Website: walmart
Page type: billing-address
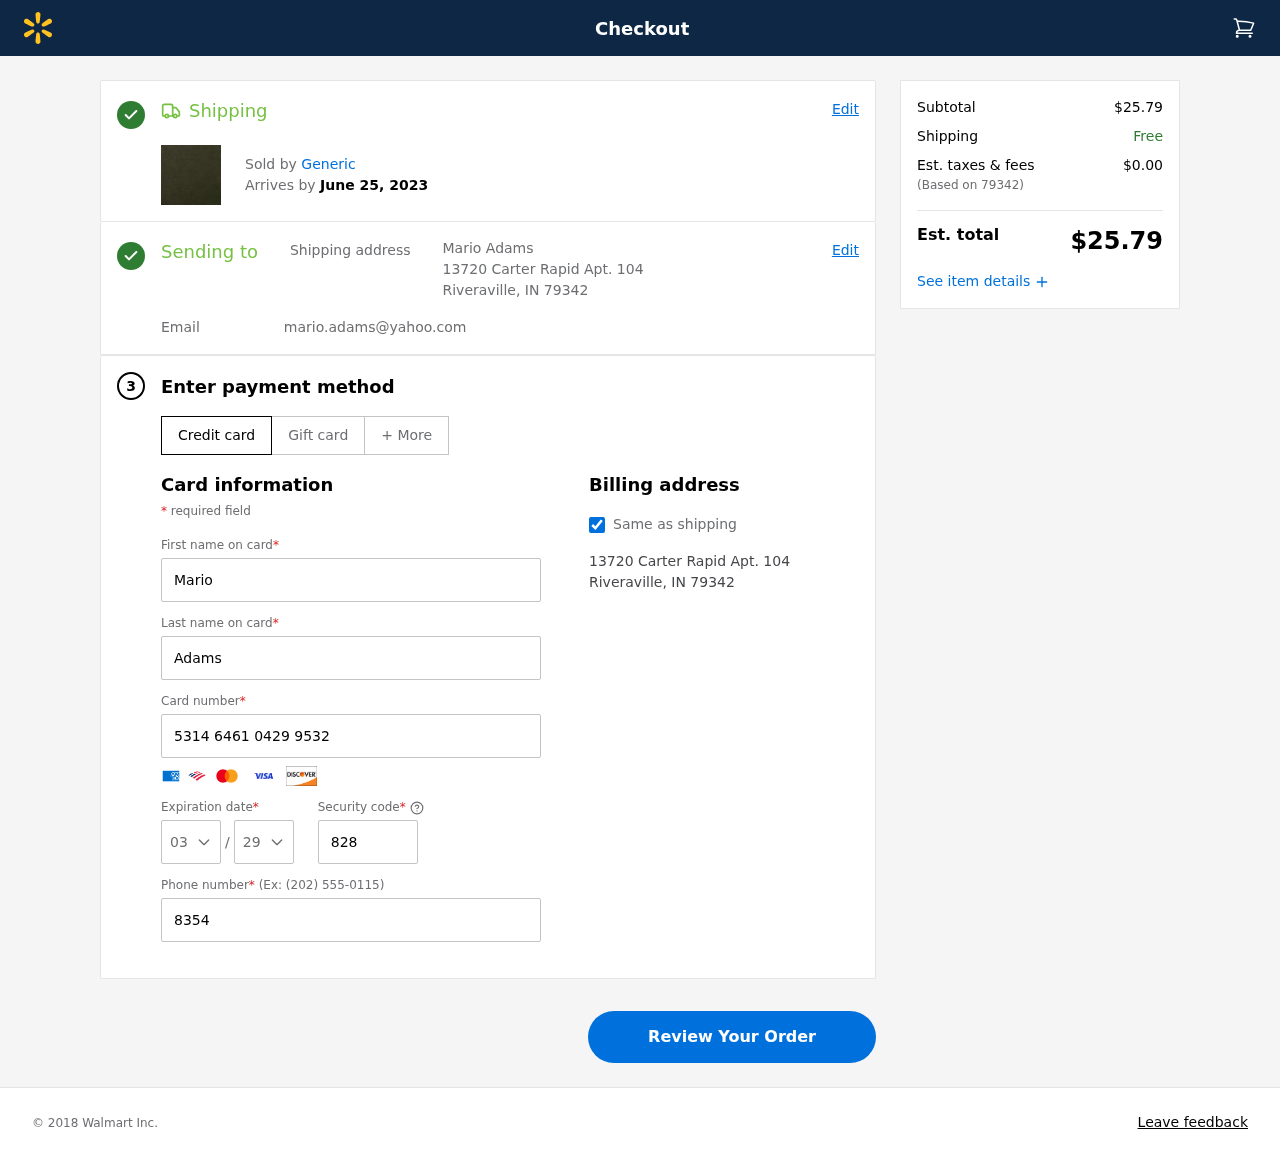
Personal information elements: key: PII_CARD_CVV
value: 828
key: PII_CARD_EXPIRY_MONTH
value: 03
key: PII_CARD_EXPIRY_YEAR
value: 29
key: PII_CARD_NUMBER
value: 5314 6461 0429 9532
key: PII_CITY_STATE_ZIP
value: Riveraville, IN 79342
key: PII_EMAIL
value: mario.adams@yahoo.com
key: PII_FIRSTNAME
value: Mario
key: PII_FULLNAME
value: Mario Adams
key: PII_LASTNAME
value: Adams
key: PII_PHONE
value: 8354586691
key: PII_POSTCODE
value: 79342
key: PII_STREET
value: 13720 Carter Rapid Apt. 104
Product elements: key: PRODUCT1_BRAND
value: Generic
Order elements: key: ORDER_DELIVERY_DATE
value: June 25, 2023
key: ORDER_SUBTOTAL
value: $25.79
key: ORDER_TAX
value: $0.00
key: ORDER_TOTAL
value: $25.79